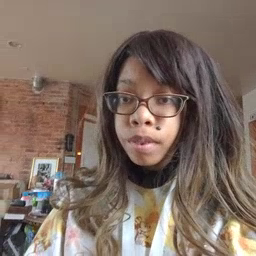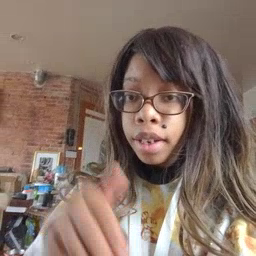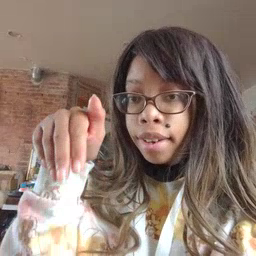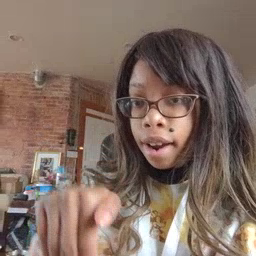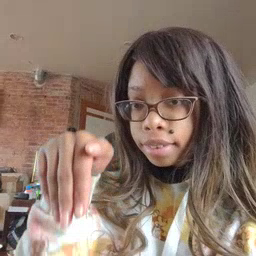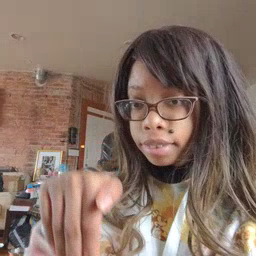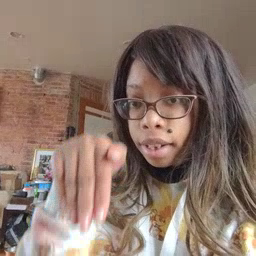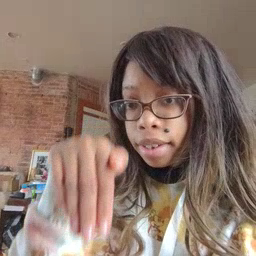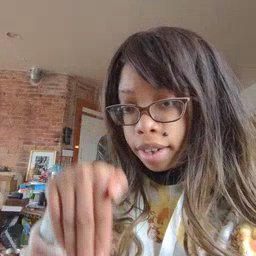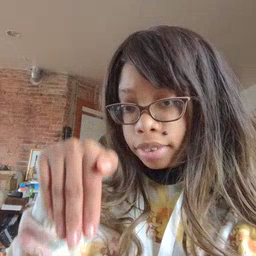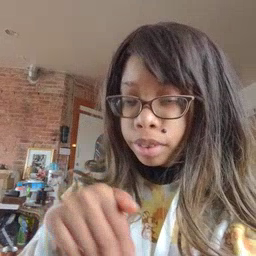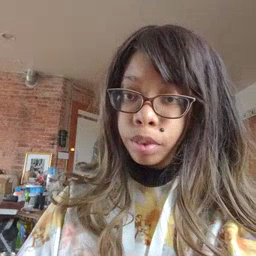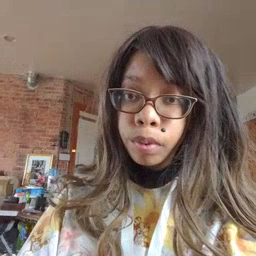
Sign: night